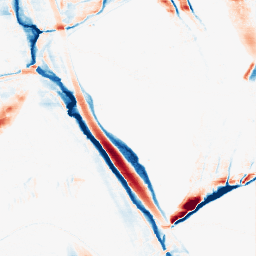
Category: morphological
Decomposition family: morphological_ellipse
Decomposition parameters: operation: average
width: 5
height: 30
Upsampling method: sinc_hamming
Upsampling parameters: scale: 2
kernel_size: 16
Upsampling scale: 2